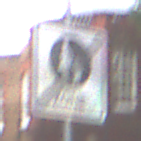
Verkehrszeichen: EndeFussgaengerzone
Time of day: MorningAfternoon
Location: Outdoor (Urban)
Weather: Overcast
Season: NotSpecified
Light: Natural